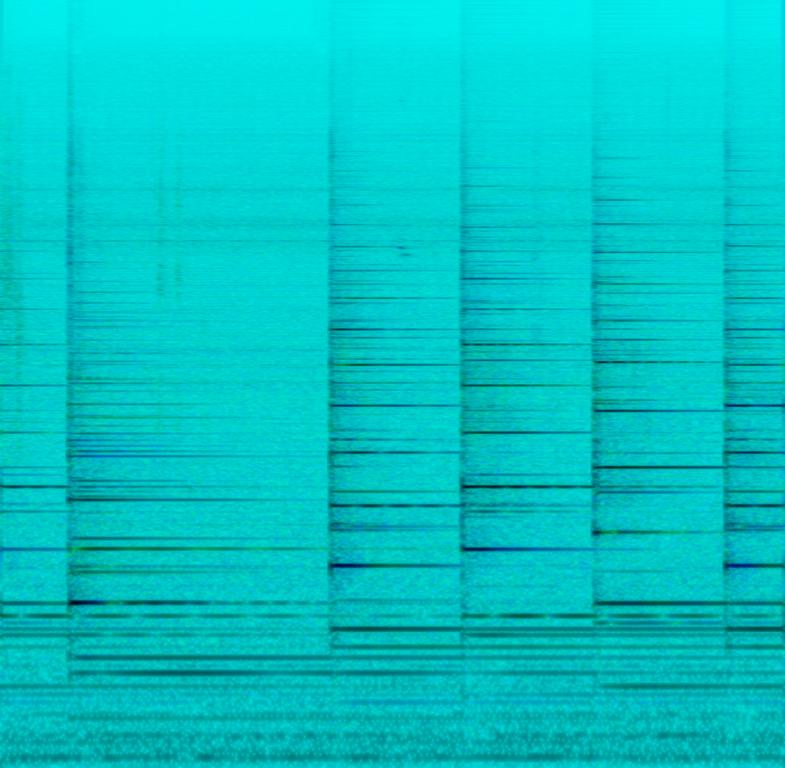
This audio contains a melodic bell ringing. In the background you can hear birds chirping. This is an amateur recording.